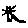
Label: cat